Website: ulta-beauty
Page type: account-selection
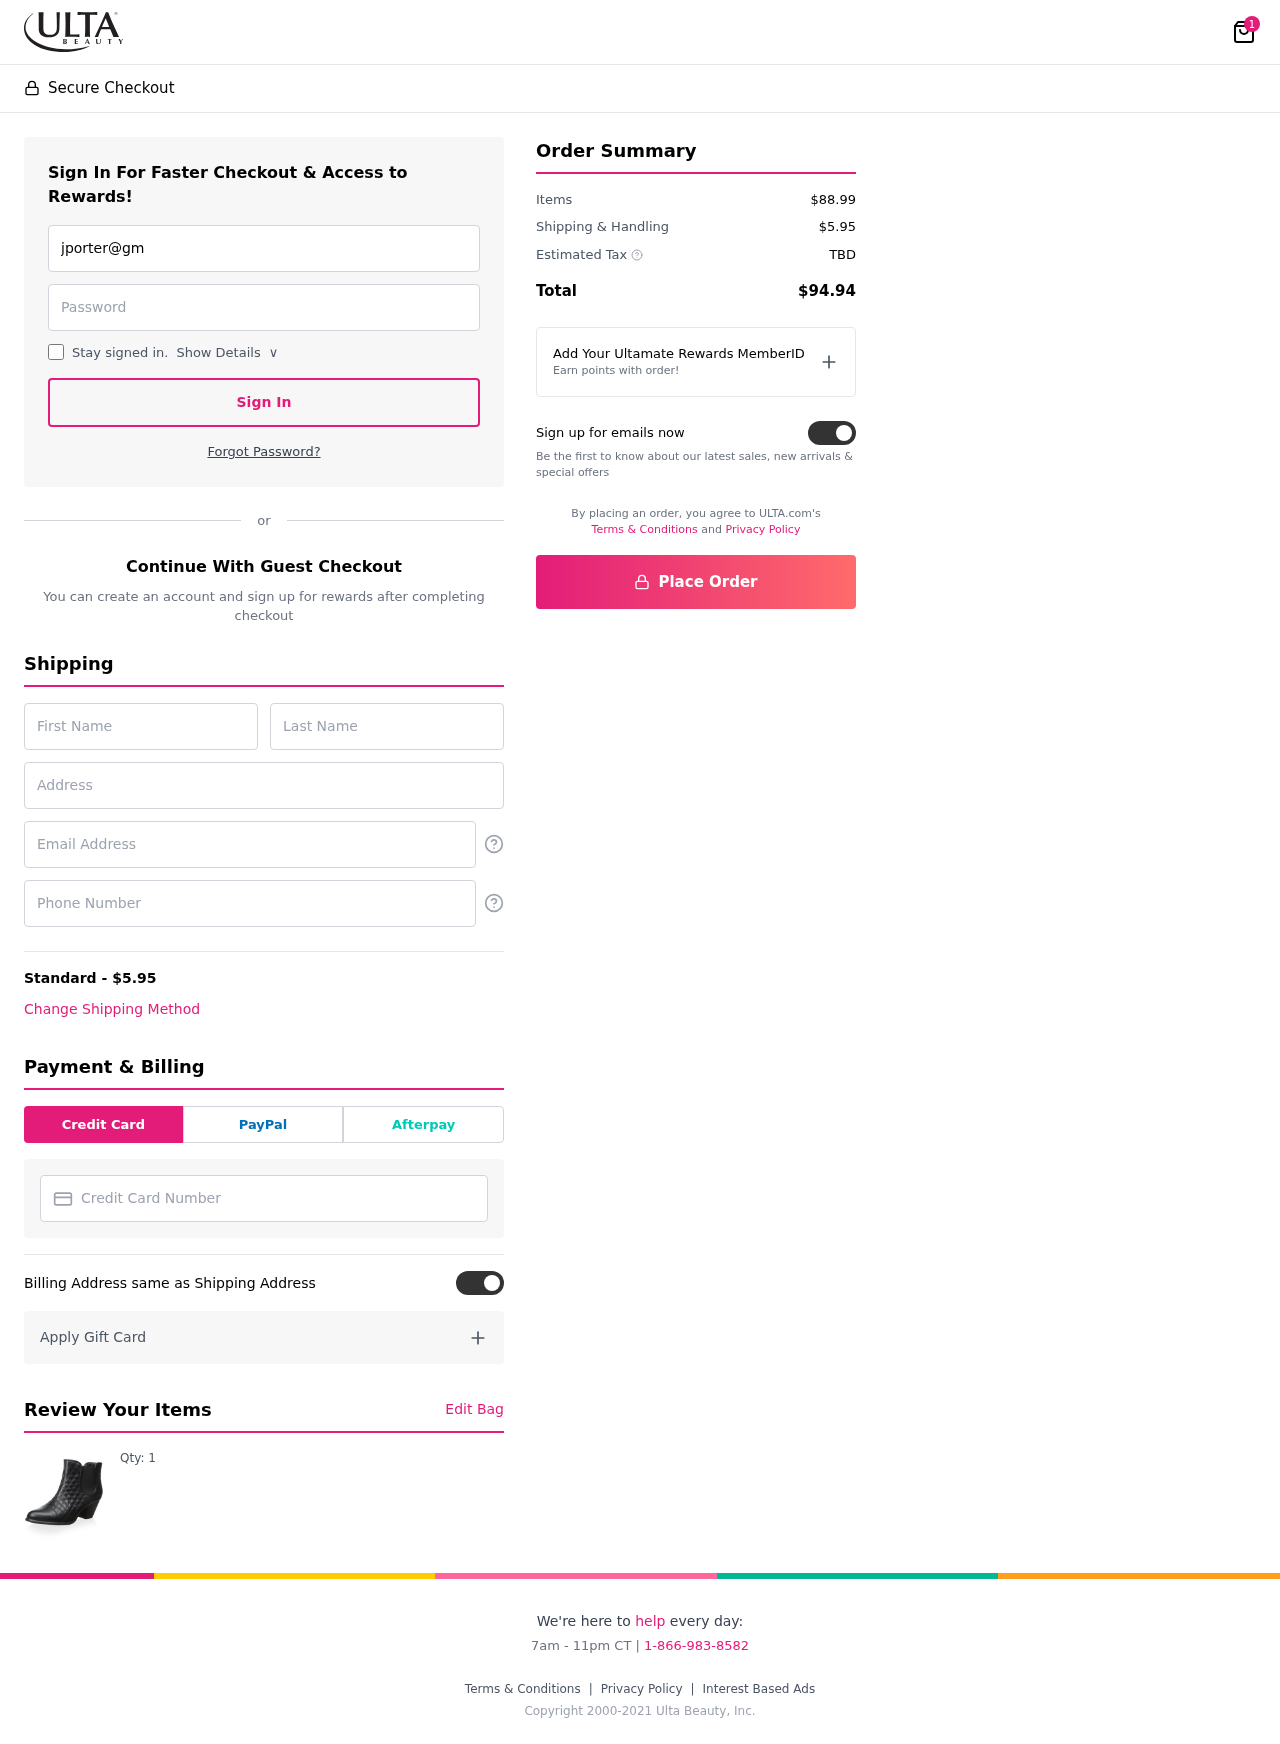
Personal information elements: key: PII_CARD_NUMBER
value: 3453 3587 5659 603
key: PII_EMAIL
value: jporter@gmail.com
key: PII_EMAIL2
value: jporter@gmail.com
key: PII_FIRSTNAME
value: James
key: PII_LASTNAME
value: Porter
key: PII_PHONE
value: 2823078424
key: PII_STREET
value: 5885 Peterson Trace Suite 882
Product elements: key: PRODUCT1_QUANTITY
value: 1
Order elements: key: ORDER_NUM_ITEMS
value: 1
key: ORDER_SHIPPING_COST
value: $5.95
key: ORDER_SUBTOTAL
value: $88.99
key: ORDER_TAX
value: TBD
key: ORDER_TOTAL
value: $94.94